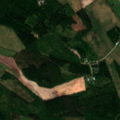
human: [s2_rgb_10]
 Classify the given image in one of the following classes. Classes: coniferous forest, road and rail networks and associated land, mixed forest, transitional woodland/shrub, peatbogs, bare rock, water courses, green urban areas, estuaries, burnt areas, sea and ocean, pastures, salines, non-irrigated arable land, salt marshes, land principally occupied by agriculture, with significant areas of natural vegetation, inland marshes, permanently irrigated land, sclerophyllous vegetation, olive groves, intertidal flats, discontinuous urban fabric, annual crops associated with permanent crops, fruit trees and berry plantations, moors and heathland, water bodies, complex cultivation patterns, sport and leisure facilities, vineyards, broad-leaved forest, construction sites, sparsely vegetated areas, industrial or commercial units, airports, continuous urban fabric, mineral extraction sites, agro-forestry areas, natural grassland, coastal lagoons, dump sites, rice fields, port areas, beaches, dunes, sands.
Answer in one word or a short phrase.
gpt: non-irrigated arable land, mixed forest